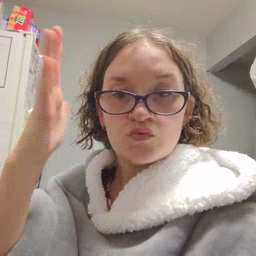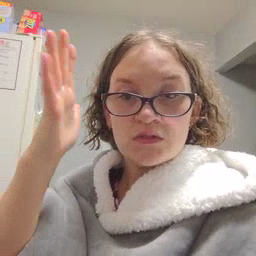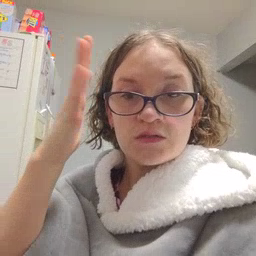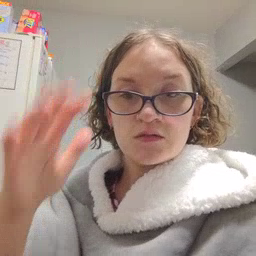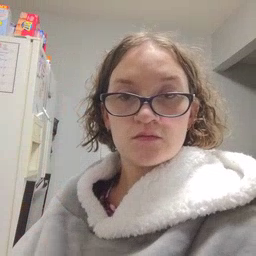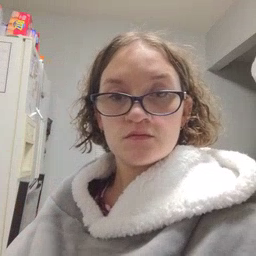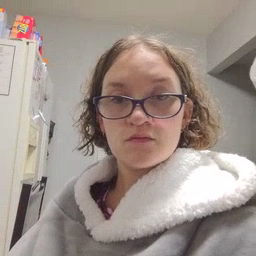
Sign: tree